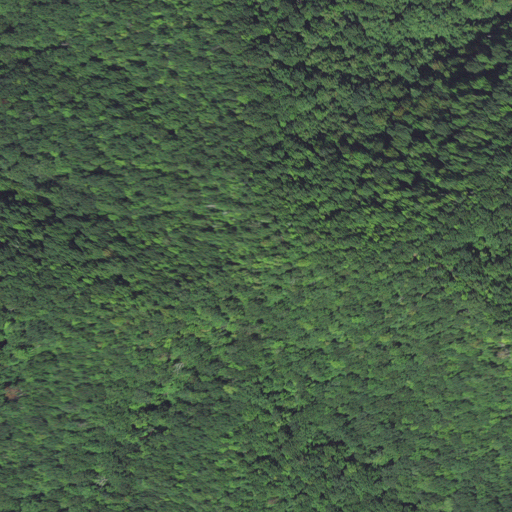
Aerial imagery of mountain in North Carolina named Narrows Knob containing deciduous forest and mixed forest